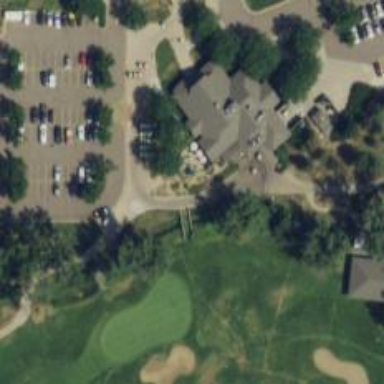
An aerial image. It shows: Bridge over path used as golf cartpath.